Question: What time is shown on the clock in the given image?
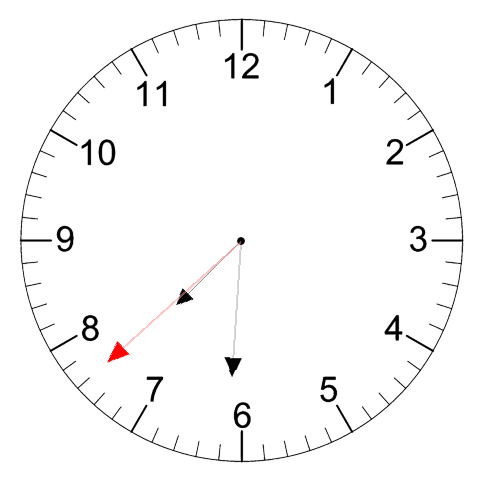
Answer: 07:30:38